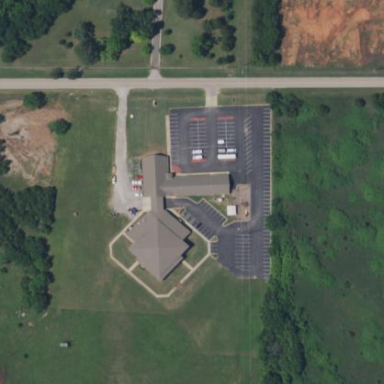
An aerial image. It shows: Building that serves as place of worship.